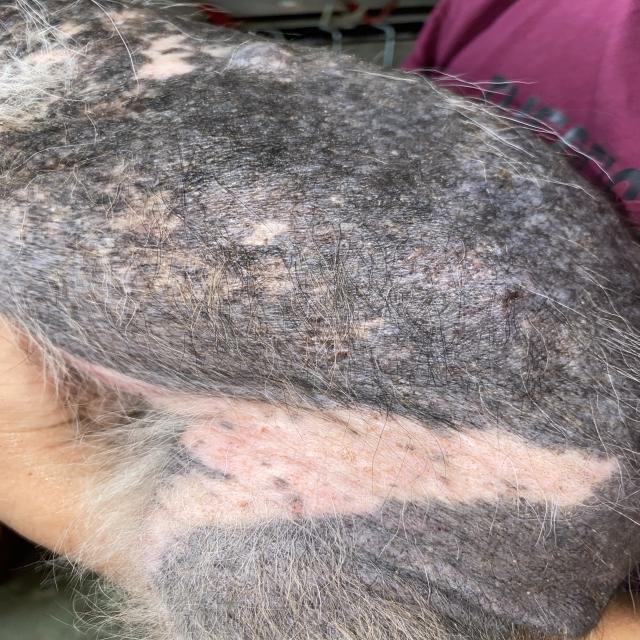
Canine demodicosis (Demodex mange) — caused by Demodex canis mites. Presents with alopecia, follicular papules, pustules, and comedones. Often localized on face and forelimbs.